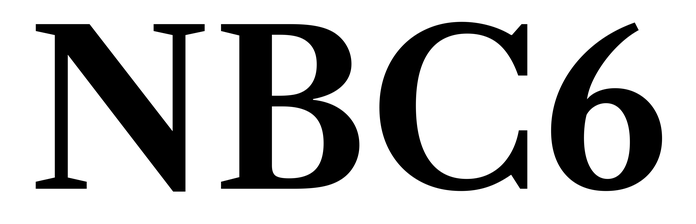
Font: LibreCaslonText_SemiBold